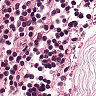
Metastatic tissue present: no